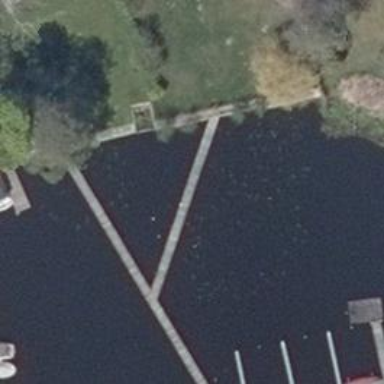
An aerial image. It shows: Slipway on leisure land.